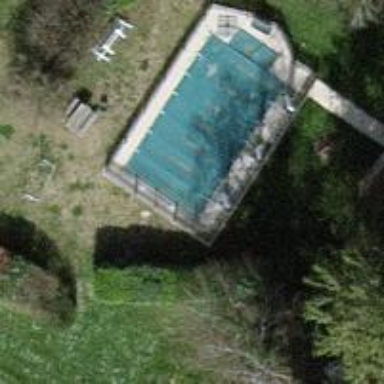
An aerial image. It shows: Swimming pool located in leisure land.